Question: I have a script which imports a csv file into a MySQL table using explode to separate the fields. my last field in the csv file is a date time field but in the incorrect format as per image below:

I want to use the below code to insert the csv into MySQL and change the format of the last column from mm/dd/yyyy hh:mm:ss am/pm to the MySQL format of yyyy-mm-dd hh:mm:ss
Existing working script (just doesn't import date time field as format is wrong):
'''
$fieldseparator = ",";
$lineseparator = "
";
$csvfile = "LoadsOverWB.csv";
foreach(split($lineseparator,$csvcontent) as $line) {
$lines++;
$line = trim($line," ");
$line = str_replace("
","",$line);
/************************************
This line escapes the special character. remove it if entries are already escaped in the csv file
************************************/
$line = str_replace("'","'",$line);
/*************************************/
$linearray = explode($fieldseparator,$line);
$linemysql = implode("','",$linearray);
if($addauto)
$query = "replace into $databasetable(loadnumber,weighbillnumber,VehicleRegistration,haulier,vehicleweight,rolledproductkg,hegrosskg,roofinhkg,nonmetalkg,wbtotalkg,datetime) values('','$linemysql');";
else
$query = "replace into $databasetable(loadnumber,weighbillnumber,VehicleRegistration,haulier,vehicleweight,rolledproductkg,hegrosskg,roofinhkg,nonmetalkg,wbtotalkg,datetime) values('$linemysql');";
$queries .= $query . "
";
@mysql_query($query);
}
'''
Thanks in advance as always, much appreciated.
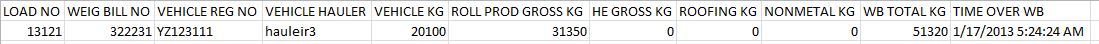
Answer: Just add two lines after exploding
'''
$key = count($linearray);
$linearray[$key - 1] = date('Y-m-d H:i:s',strtotime($linearray[$key - 1]));
$linemysql = implode("','",$linearray);
'''
Also before inserting print_r the result to see if the format has been changed.
EDITS :
Looking at the library you are using i assume the last index of each row is your date column(TIME OVER WEB). So i am count the length of array and count - 1 gives me the last index so than i am applying php date function.
date('format',strtotime(datevalue))
strtotime converts the string given to numbers like 32431234 and then date function takes tow parameters. Format and number. I am sure that's enough for you to understand.